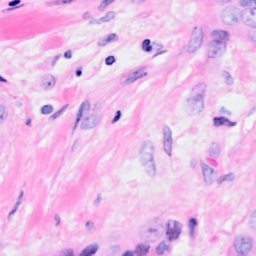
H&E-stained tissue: Breast